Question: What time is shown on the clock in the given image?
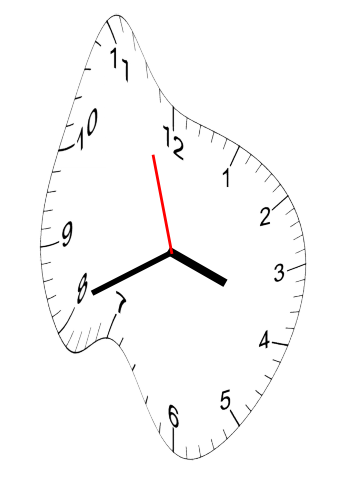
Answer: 03:40:57